Question: What can you search?
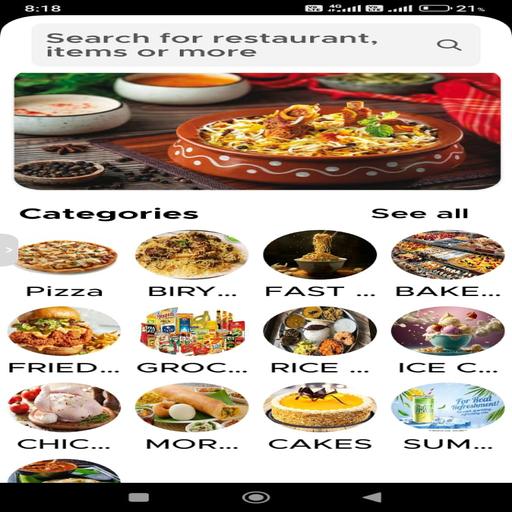
Answer: Restaurants, items